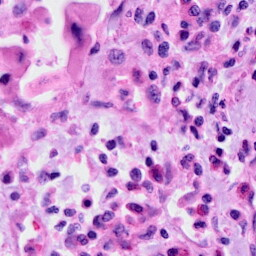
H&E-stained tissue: Cervix